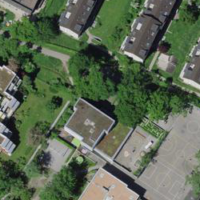
EUNIS habitat code: 55
Species observed at this site:
Cirsium arvense
Carpinus betulus
Campanula glomerata